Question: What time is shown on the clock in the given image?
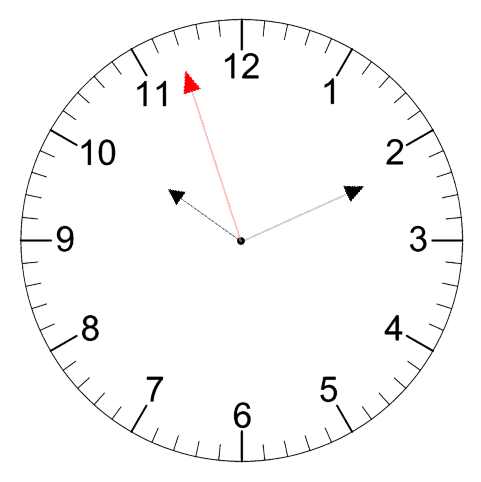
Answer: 10:10:57